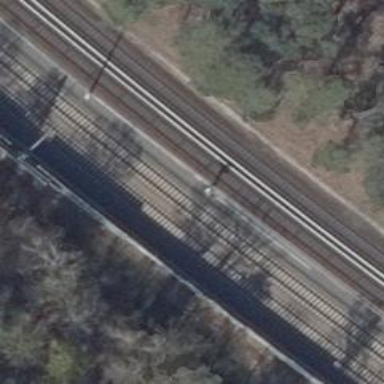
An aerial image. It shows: Railway signal.